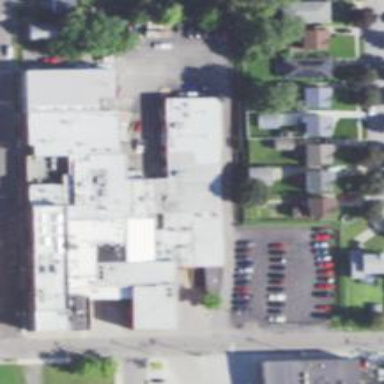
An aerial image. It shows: Factory building.